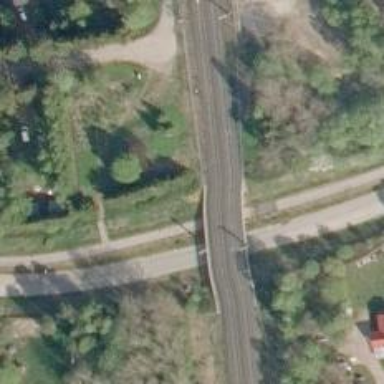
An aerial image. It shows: Bridge with electrified contact line.